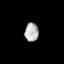
Tissue: lung
Cell type: Epithelial cells
Senescence score: 0.5564
Nuclear area (px): 251
Mean DAPI intensity: 177.693